Question:
I am developing an app that fetches images from Twitter using the <URL>. Once I get the images, I display them using a UITableView. I fetch 10 pictures at a time. My app loads but quickly crashes due to a memory leak.
The code I am using to set the images is as follows.
'''
var tweetImage = "http://pbs.twimg.com/media/CGe89eqWQAACBxR.jpg"
if let var urlString = tweetImage {
var url = NSURL(string: urlString)
cell.tweetImage?.sizeToFit()
cell.tweetImage?.hnk_setImageFromURL(url!)
}
'''
When I comment out the last line 'cell.tweetImage?.hnk_setImageURL(url!)' I no longer receive the memory warnings and it does not crash.
This is the first app I have ever worked on or made, what is the best way to go about fixing this memory problem? Or am I possibly using the Haneke library wrong?
Thanks in advance, above is the output from Instruments if that helps.
'''
func tableView(tableView: UITableView, cellForRowAtIndexPath indexPath: NSIndexPath) -> UITableViewCell {
var cell= tableView.dequeueReusableCellWithIdentifier("tweetCell", forIndexPath: indexPath) as! TweetTableViewCell
if (indexPath.row % 2 == 0){
cell.backgroundColor = UIColor.whiteColor()
}else{
cell.backgroundColor = UIColor(red: 0.973, green: 0.973, blue: 0.973, alpha: 1)
}
var row = self.results[indexPath.row]
var text = row["text"].string
var name = row["name"].string
var image = row["image"].string
var avatar = row["avatar"].string
var votes = row["rank"].int
var long = row["long"].string
var lat = row["lat"].string
var id = row["id"].int
var tweetImage = image == nil ? avatar : image
if let urlString = tweetImage {
var url = NSURL(string: urlString)
cell.tweetImage?.sizeToFit()
cell.tweetImage?.hnk_setImageFromURL(url!)
}
return cell
}
'''
Above is my cellForRowAtIndexPath method, so far I am just working with the images. 'self.results' is loaded from an api with the <URL>
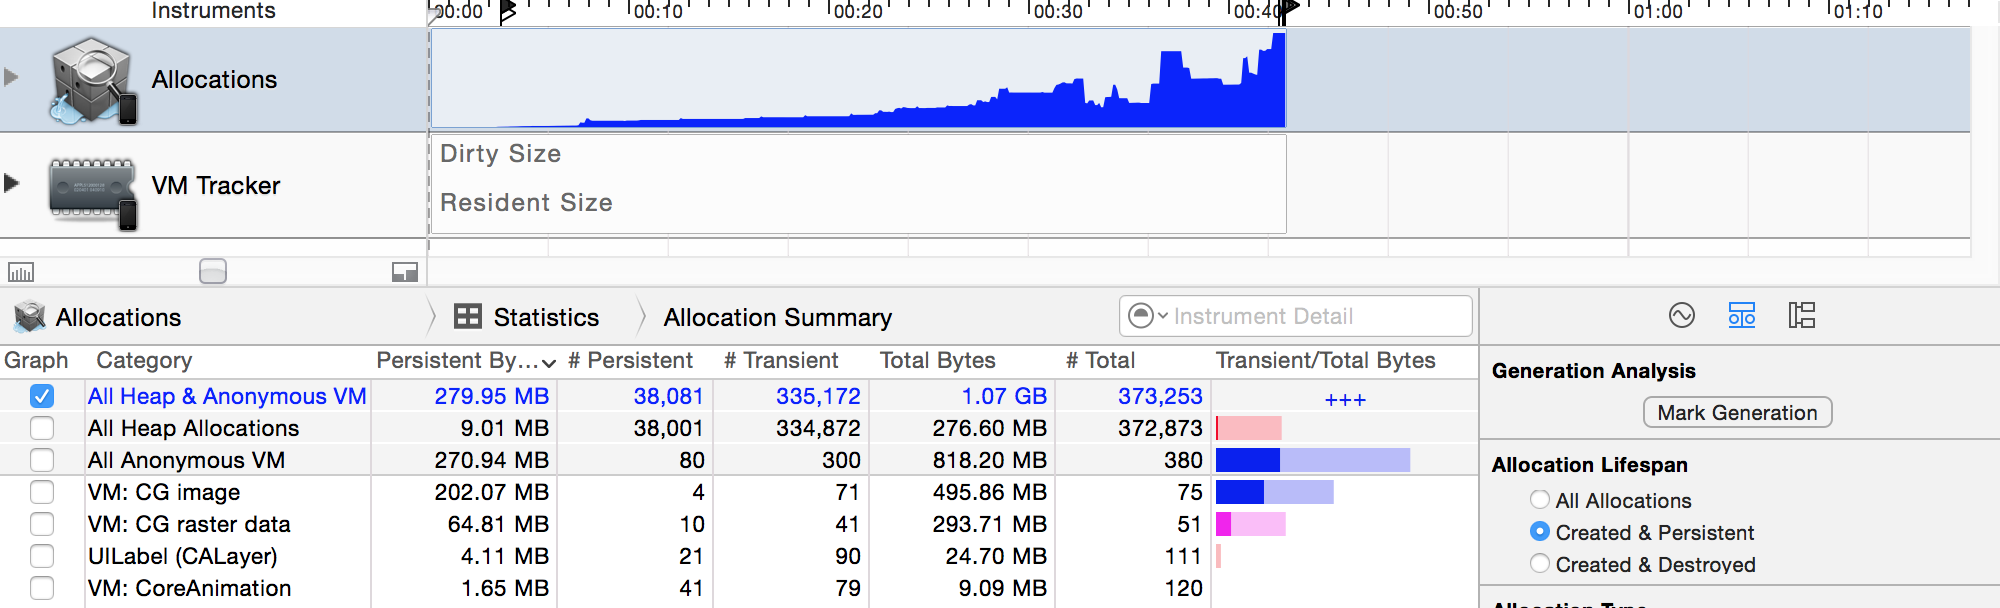
Answer: I removed 'cell.tweetImage?.sizeToFit()' from the original code and now it works. Not sure why I had that code in there in the first place but removing it resolved the memory leak issue. If anyone knows why the misuse of 'cell.tweetImage?.sizeToFit()' in this context would cause a memory leak I would love to know.
Correct code:
'''
var tweetImage = "http://pbs.twimg.com/media/CGe89eqWQAACBxR.jpg"
if let var urlString = tweetImage {
var url = NSURL(string: urlString)
cell.tweetImage?.hnk_setImageFromURL(url!)
}
'''